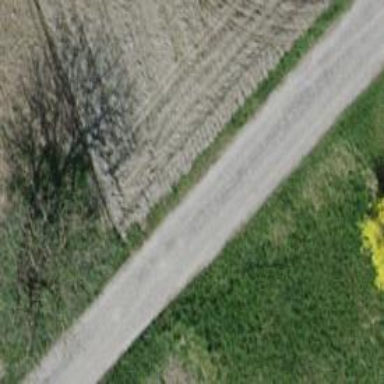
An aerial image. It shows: Unclassified road with asphalt surface.